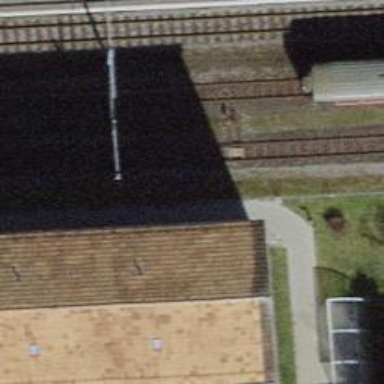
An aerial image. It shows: Narrow-gauge railway siding with electrified contact lines. It consists of one track.